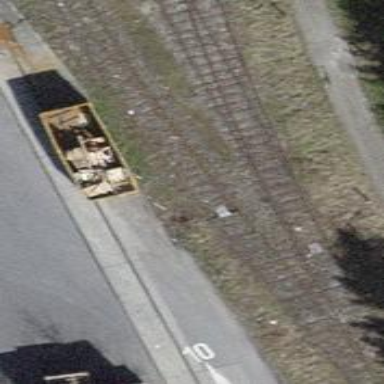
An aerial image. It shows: Railway switch.